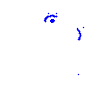
Particle: kaon